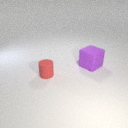
small red rubber cylinder in front of large purple rubber cube